Question: I'm trying to draw a TableLayout with 3 TableRows. The table is defined in an xml file (see below) that inflates a DialogFragment. All 3 rows of the table have
'''
layout_height = "wrap_content"
'''
and the height of each row is computed correctly. However, the enclosing TableLayout contains some big margin and it's not "wrapping" its content as it should. What am I doing wrong here?
'''
<?xml version="1.0" encoding="utf-8"?>
<LinearLayout xmlns:android="http://schemas.android.com/apk/res/android"
android:layout_width="match_parent"
android:layout_height="match_parent"
android:orientation="vertical">
<TableLayout
android:layout_width="match_parent"
android:layout_height="wrap_content"
android:background="@drawable/borderless_blue_5dp" >
<TableRow
android:layout_width="match_parent"
android:layout_height="wrap_content"
android:gravity="center_horizontal"
android:padding="5dp" >
<TextView
android:layout_width="match_parent"
android:layout_height="wrap_content"
android:layout_weight="1"
android:gravity="center_horizontal"
android:text="@string/CHANGE_ROOM"
android:textSize="20sp" />
</TableRow>
<View
android:layout_width="match_parent"
android:layout_height="1dp"
android:background="@color/web_safe_silver" />
<TableRow
android:layout_width="match_parent"
android:layout_height="wrap_content"
android:background="@drawable/border"
android:padding="5dp" >
<TextView
android:layout_width="0dp"
android:layout_height="wrap_content"
android:layout_weight="2"
android:text="@string/CLIENT"
android:textSize="@dimen/text_size_regular" />
<TextView
android:id="@+id/tv_client_name"
android:layout_width="0dp"
android:layout_height="wrap_content"
android:layout_weight="4"
android:background="@drawable/dark_rect_smooth"
android:textColor="@color/discoveroom_gray"
android:textSize="@dimen/text_size_regular" />
</TableRow>
<View
android:layout_width="match_parent"
android:layout_height="1dp"
android:background="@color/web_safe_silver" />
<TableRow
android:layout_width="match_parent"
android:layout_height="wrap_content"
android:background="@drawable/border"
android:weightSum="10"
android:padding="5dp" >
<TextView
android:layout_width="0dp"
android:layout_height="wrap_content"
android:layout_weight="2"
android:text="@string/ROOM"
android:textSize="16sp" />
<TextView
android:id="@+id/room_number"
android:layout_width="0dp"
android:layout_height="wrap_content"
android:layout_weight="3"
android:background="@drawable/dark_rect_smooth"
android:textColor="@color/discoveroom_gray"
android:textSize="@dimen/text_size_regular" />
<TextView
android:layout_width="0dp"
android:layout_height="wrap_content"
android:layout_weight="2"
android:text="@string/CHARGE"
android:textSize="@dimen/text_size_regular" />
<TextView
android:id="@+id/charge"
android:layout_width="0dp"
android:layout_height="wrap_content"
android:layout_weight="3"
android:background="@drawable/dark_rect_smooth"
android:textColor="@color/discoveroom_gray"
android:textSize="@dimen/text_size_regular"/>
</TableRow>
</TableLayout>
<View
android:layout_width="match_parent"
android:layout_height="1dp"
android:background="@color/web_safe_silver" />
<ListView
android:id="@+id/alternative_rooms_list"
android:layout_width="match_parent"
android:layout_height="wrap_content"
android:layout_marginTop="10dp"
android:choiceMode="singleChoice"
android:visibility="invisible" >
</ListView>
<LinearLayout
android:id="@+id/edit_buttons"
style="?android:attr/buttonBarButtonStyle"
android:layout_width="match_parent"
android:layout_height="wrap_content"
android:orientation="horizontal"
android:visibility="invisible" >
<Button
android:id="@+id/btn_close"
style="?android:attr/buttonBarButtonStyle"
android:layout_width="100dp"
android:layout_height="wrap_content"
android:layout_margin="5dp"
android:text="@string/CANCEL"
android:textColor="#894556"
android:textSize="18sp"
android:textStyle="bold" />
<Button
android:id="@+id/btn_ok"
style="?android:attr/buttonBarButtonStyle"
android:layout_width="100dp"
android:layout_height="wrap_content"
android:layout_margin="5dp"
android:text="@string/OK"
android:textColor="#489456"
android:textSize="18sp"
android:textStyle="bold" />
</LinearLayout>
</LinearLayout>
'''

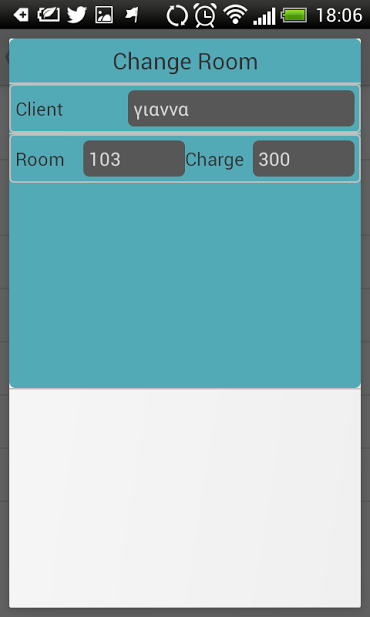
Answer: It worked when I replaced the outer most LinearLayout with a RelativeLayout.
So, I know how to fix it, but I still don't get why that happened. Additional comments are welcome.